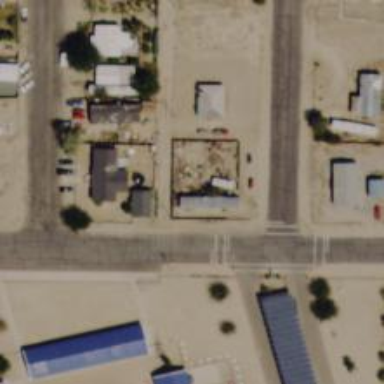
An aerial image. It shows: Alleyway designated as service road.